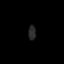
Tissue: lung
Cell type: Epithelial cells
Senescence score: 0.5403
Nuclear area (px): 107
Mean DAPI intensity: 39.813